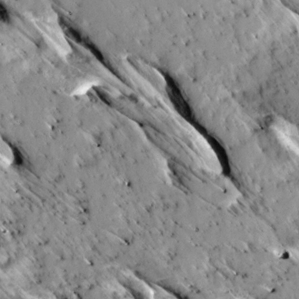
Label: non_frost